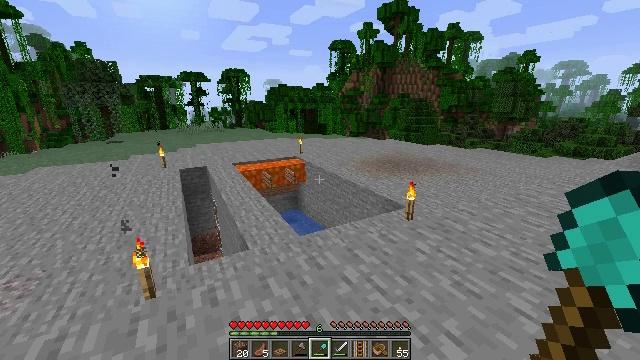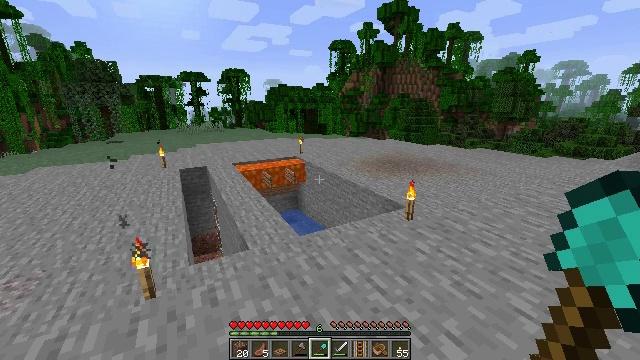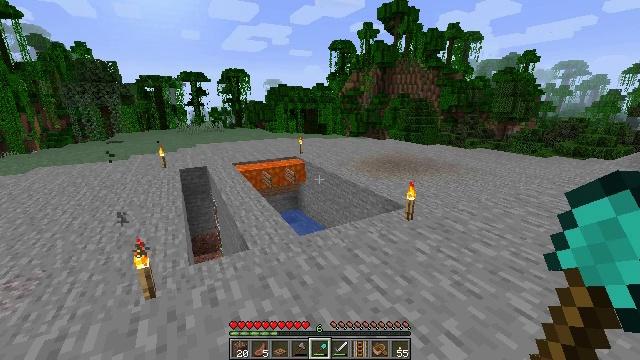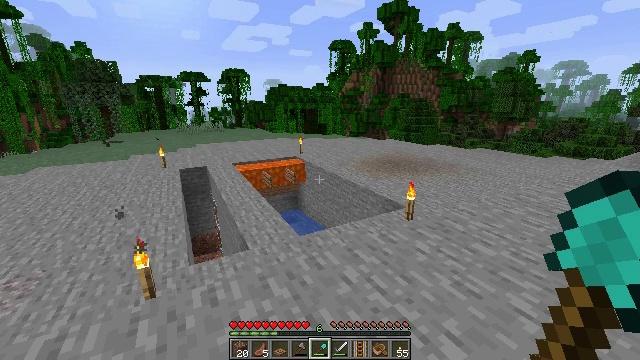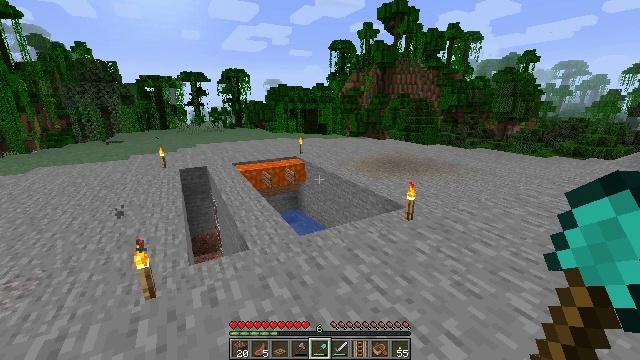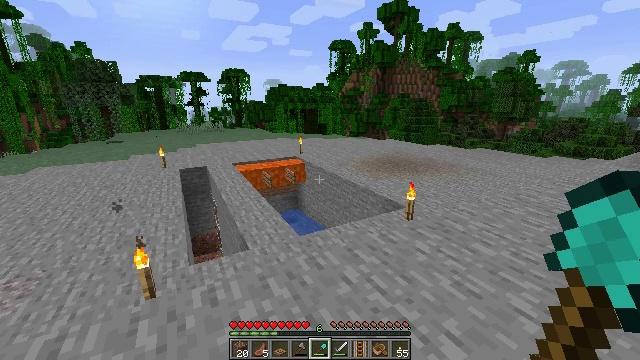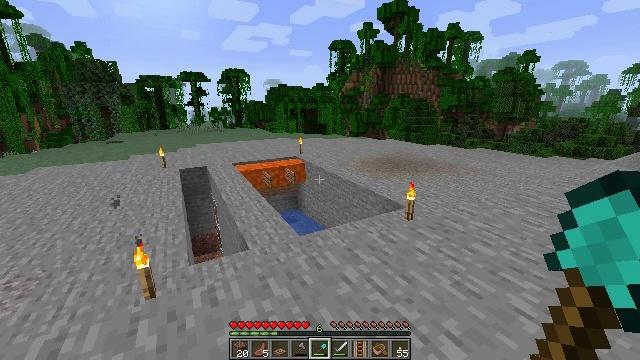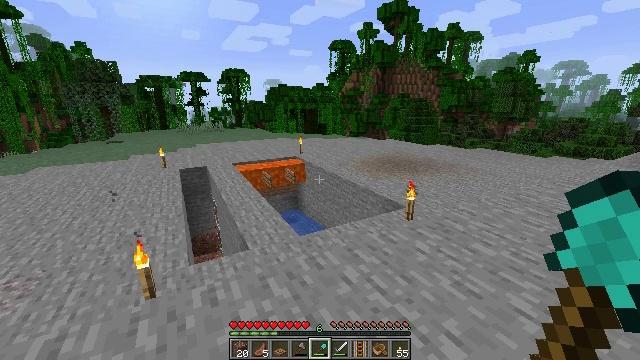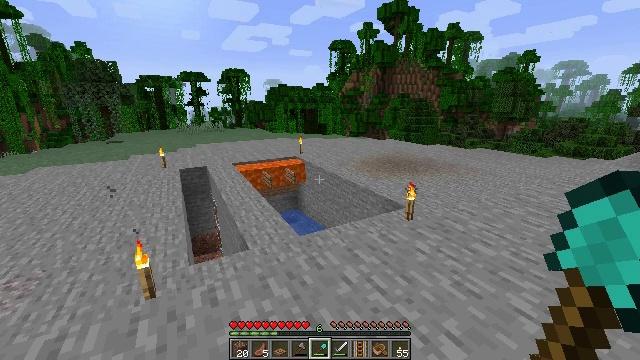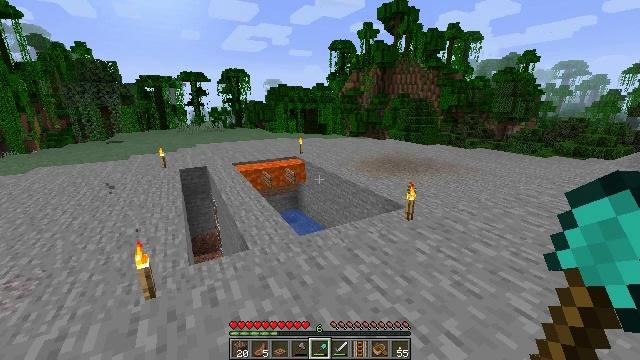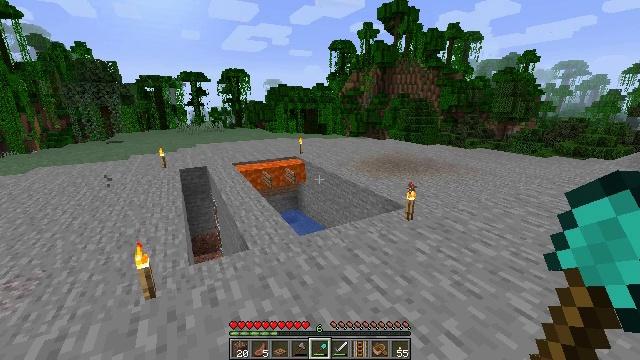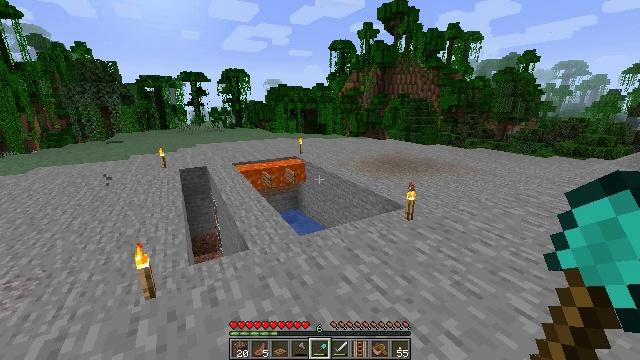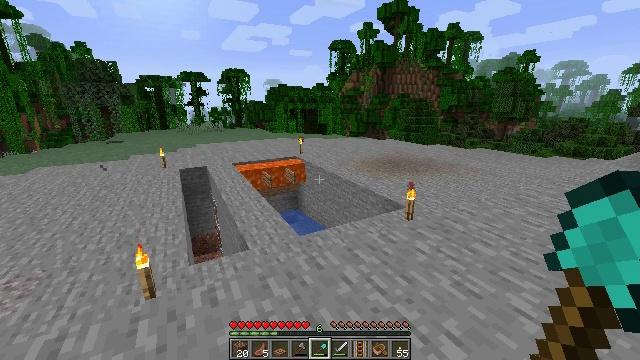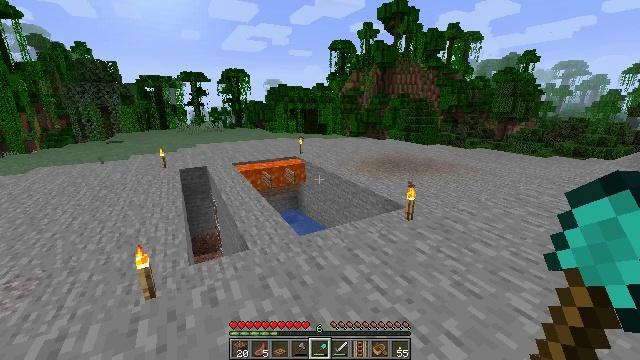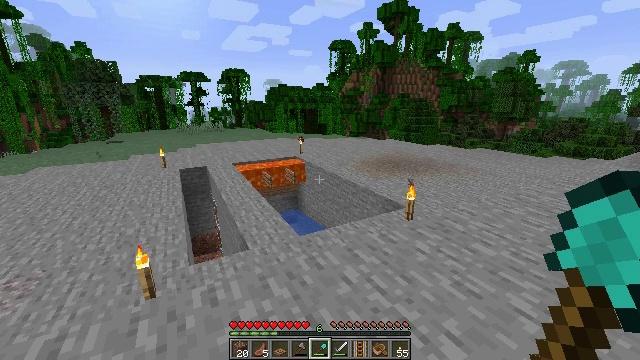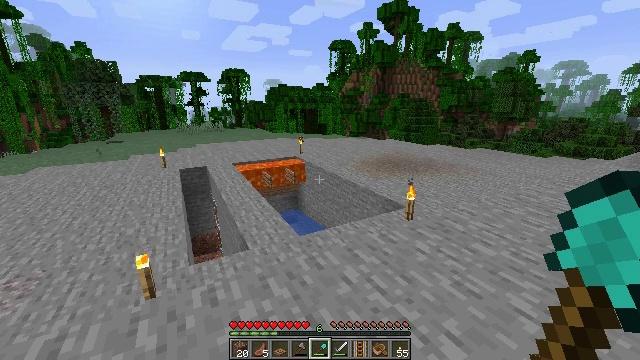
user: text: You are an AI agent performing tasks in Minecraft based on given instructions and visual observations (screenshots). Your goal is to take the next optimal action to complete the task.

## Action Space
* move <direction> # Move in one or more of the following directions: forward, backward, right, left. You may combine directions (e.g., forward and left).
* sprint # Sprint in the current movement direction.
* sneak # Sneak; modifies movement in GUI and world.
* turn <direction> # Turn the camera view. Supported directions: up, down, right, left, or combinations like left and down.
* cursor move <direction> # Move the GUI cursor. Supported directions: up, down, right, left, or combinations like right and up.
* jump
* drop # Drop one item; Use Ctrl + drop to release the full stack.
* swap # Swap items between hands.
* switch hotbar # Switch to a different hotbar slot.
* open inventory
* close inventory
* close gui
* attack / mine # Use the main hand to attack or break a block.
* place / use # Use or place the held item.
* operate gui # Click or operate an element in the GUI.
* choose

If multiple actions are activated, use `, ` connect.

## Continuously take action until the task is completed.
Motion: motion action
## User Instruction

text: Pick up the poppy from the field.
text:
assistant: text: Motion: no_op
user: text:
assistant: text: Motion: no_op
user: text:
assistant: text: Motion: no_op
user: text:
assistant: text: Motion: no_op
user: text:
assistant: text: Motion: no_op
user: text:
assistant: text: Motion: no_op
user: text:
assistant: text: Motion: no_op
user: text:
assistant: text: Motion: no_op
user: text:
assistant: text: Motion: no_op
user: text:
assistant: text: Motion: no_op
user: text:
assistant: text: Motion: no_op
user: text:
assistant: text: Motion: no_op
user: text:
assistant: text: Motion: no_op
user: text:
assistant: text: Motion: no_op
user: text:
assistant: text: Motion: no_op
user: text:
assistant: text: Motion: no_op
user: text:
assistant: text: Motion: no_op
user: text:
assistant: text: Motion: no_op
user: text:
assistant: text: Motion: no_op
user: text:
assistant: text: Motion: no_op
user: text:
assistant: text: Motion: no_op
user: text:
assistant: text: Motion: no_op
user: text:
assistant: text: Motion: no_op
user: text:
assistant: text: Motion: no_op
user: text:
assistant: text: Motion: no_op
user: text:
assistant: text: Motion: no_op
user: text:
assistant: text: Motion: no_op
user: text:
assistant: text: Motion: no_op
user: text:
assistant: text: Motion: no_op
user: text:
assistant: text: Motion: no_op